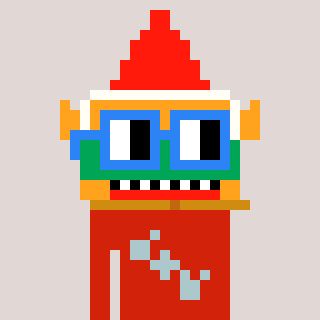
a pixel art character with square blue glasses, a gnome-shaped head and a red-colored body on a warm background